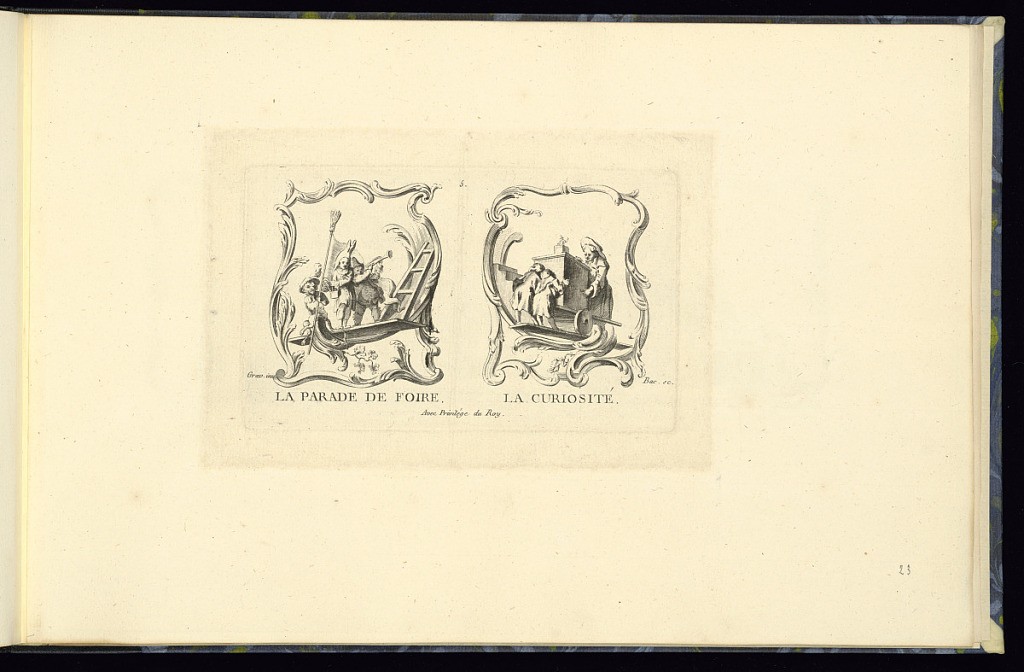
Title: LA PARADE DE FOIRE / LA CURIOSITÉ
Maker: Jacques Bacheley, French, 1712 – 1781
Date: mid- 18th century
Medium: etching on paper
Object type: Print
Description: Fifth plate from a series of twelve scenes depicting children's games, framed within decorative rococo cartouches, two per plate, side-by-side. The left-hand scene shows two standing figures, one playing a trumpet and the other drumming, a ladder to their right and a monkey holding a flag to their left. The right-hand scene shows two boys looking through a box on wheels with a man standing behind.  The titles are lettered below each frame, the plate is signed and numbered.